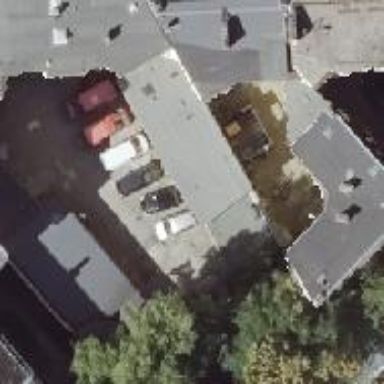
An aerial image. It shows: Group of garages.